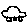
Label: car